Question: When I run my javadoc command with ant or if i try to generate he docs from eclipse (using same build script) this is what I get and I can't figure out how to find the error. Is there somewhere that I can get more information about the error?

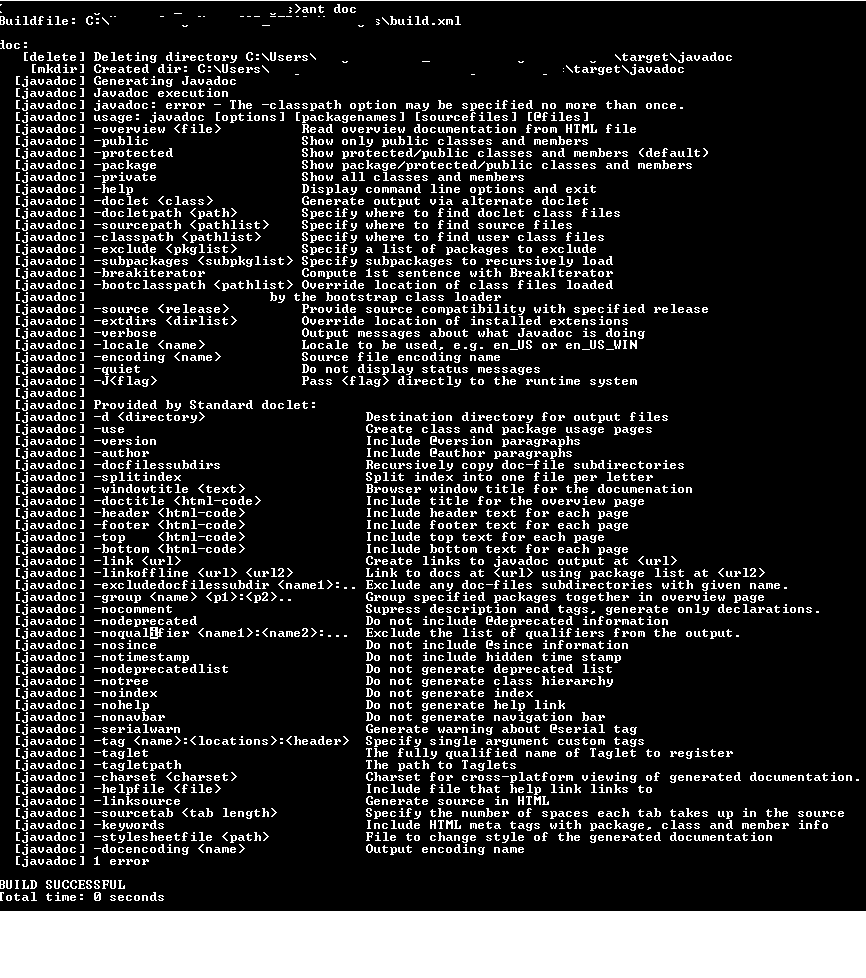
Answer: The error is stated on the third line of the javadoc output:
'''
javadoc: error - The -classpath option may be specified no more than once.
'''
Your build.xml file specifies -classpath more than once. To build from multiple classpaths, separate paths by semicolons within one -classpath attribute rather than specifying that attribute multiple times.